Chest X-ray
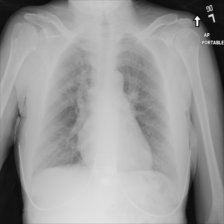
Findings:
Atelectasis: negative
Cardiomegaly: negative
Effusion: negative
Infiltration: negative
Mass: negative
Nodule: negative
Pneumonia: negative
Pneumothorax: negative
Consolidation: negative
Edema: negative
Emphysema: negative
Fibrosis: negative
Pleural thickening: negative
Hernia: negative